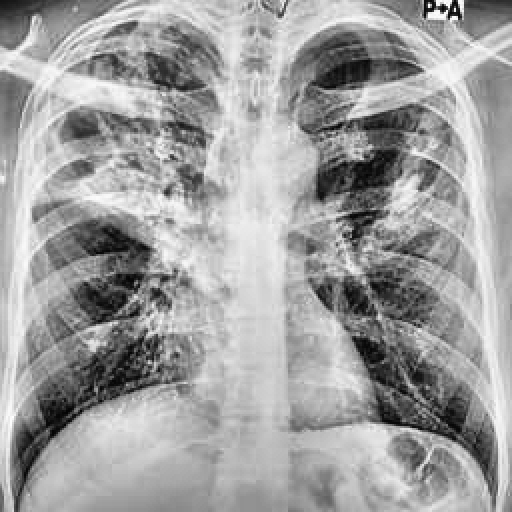
Finding: TUBERCULOSIS